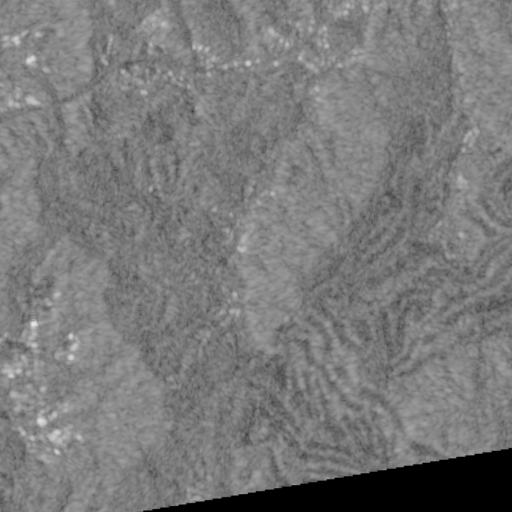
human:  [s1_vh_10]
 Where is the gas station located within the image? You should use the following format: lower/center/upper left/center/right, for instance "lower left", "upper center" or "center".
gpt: The gas station is located in the upper center of the image.
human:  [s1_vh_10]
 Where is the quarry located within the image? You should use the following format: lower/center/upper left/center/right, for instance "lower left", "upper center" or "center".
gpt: The quarry is located in the upper right of the image.
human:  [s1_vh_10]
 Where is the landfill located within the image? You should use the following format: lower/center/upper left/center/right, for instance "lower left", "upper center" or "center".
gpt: There is no landfill in the image.

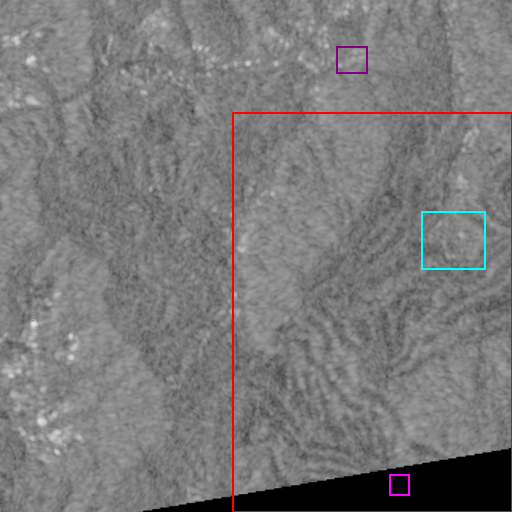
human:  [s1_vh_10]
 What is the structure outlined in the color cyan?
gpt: The structure outlined in cyan is a crop field.
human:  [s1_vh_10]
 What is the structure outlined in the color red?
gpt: The structure outlined in red is a park.
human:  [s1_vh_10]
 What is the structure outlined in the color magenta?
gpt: The structure outlined in magenta is a parking lot.
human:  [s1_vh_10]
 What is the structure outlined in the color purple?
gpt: The structure outlined in purple is a quarry.
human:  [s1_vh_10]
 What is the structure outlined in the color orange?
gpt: There is no orange outline.